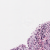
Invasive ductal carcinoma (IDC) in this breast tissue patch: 0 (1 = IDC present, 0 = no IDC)